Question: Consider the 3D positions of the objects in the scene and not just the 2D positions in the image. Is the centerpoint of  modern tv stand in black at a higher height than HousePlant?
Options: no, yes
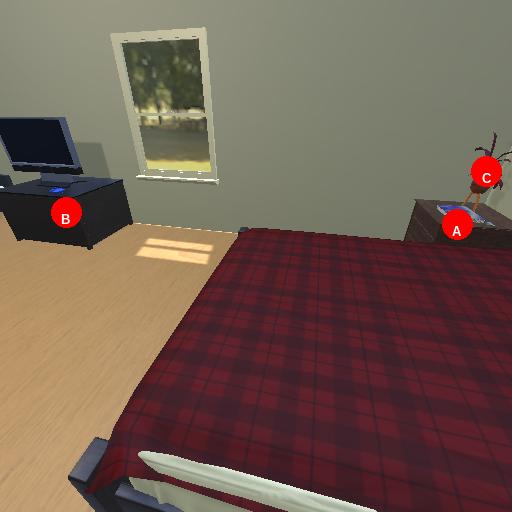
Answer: no